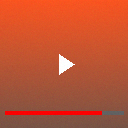
Screen state: on